Aerial crown-view tile of a tropical tree (Barro Colorado Island, Panama), acquired 20240918:
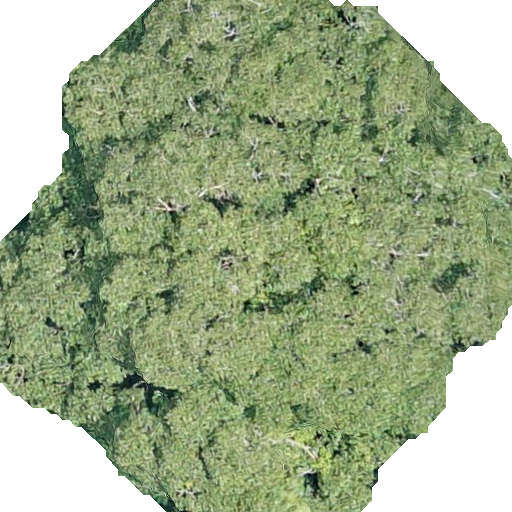
Species: Dipteryx oleifera
GBIF accepted scientific name: Dipteryx oleifera
Crown area: 336.409 m²